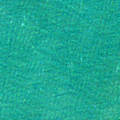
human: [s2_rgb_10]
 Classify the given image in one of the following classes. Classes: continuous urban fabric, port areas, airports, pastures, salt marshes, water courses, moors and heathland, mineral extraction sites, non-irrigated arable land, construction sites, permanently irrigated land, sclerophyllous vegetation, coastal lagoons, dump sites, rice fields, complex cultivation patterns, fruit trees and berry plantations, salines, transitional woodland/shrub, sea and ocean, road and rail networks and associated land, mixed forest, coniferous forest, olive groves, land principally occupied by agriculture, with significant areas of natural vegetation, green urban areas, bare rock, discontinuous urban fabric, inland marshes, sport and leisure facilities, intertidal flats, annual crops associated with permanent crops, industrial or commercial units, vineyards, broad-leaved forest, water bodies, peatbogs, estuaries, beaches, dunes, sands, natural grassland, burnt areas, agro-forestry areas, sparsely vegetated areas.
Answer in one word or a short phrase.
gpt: sea and ocean